Question: I'm making a "new tab" page just for fun and to learn.
I want to add the user name (if the user is logged in) to a element. I have no idea on how to do this

I'm not asking you to do my work, but to guide me and help me with some documentation.
> EDIT:
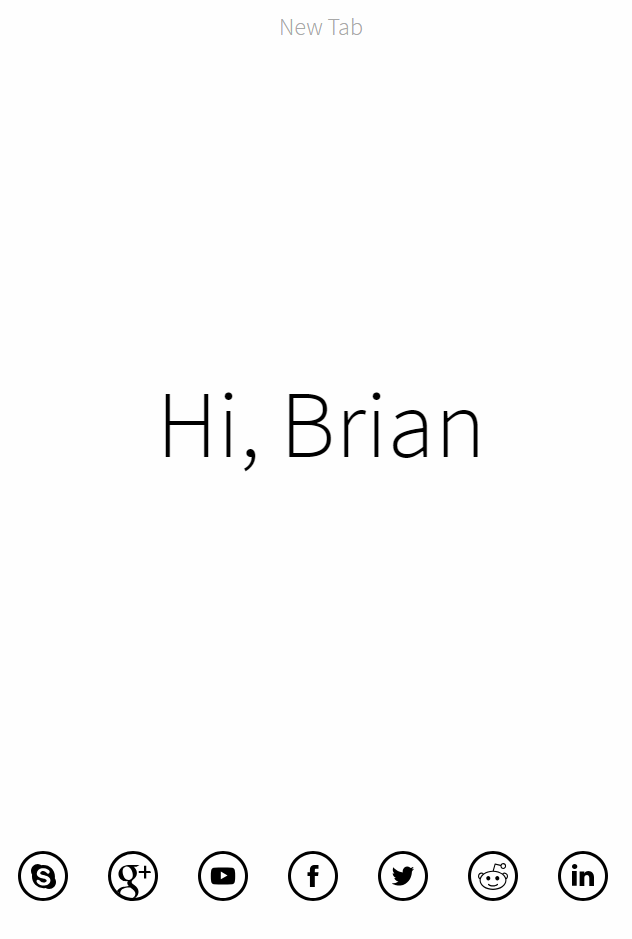
Answer: BUT -- Login / Logout Authentication for users is generally a bigger job than you would at first think.
> Coming from a freelance web / app development background I generally consider an authenticated web app twice as complicated as the unauthenticated version of the same functionality.
You mentioned new tab landing page so probably you are going to be heavy into these docs on Chrome extension authentication:
<URL>
Here is a little bit more on Chrome app authentication: <URL>
1. Add permissions to your manifest and upload your app.
2. Copy key in the installed manifest.json to your source manifest, so that your application ID will stay constant during development.
3. Get an OAuth2 client ID for your Chrome App.
4. Update your manifest to include the client ID and scopes.
5. Get the authentication token.
There are some great resources already on stackoverflow relating to chrome extension authentication, specifically this one:
1. chrome.identity User Authentication in a Chrome Extension
It looks like there are also others working on this same problem:
<URL>
Hopefully that gets you headed the right direction. Welcome to stackoverflow!